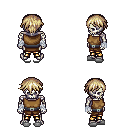
a pixel art fantasy rpg character, male body template, skeleton, leather chest armor, gold greaves, white blonde short bangs hairstyle, white cloth bandages, white slippers, four views (front, back, left, right), 2x2 character sprite sheet, small pixel art, hard edges, no anti-aliasing